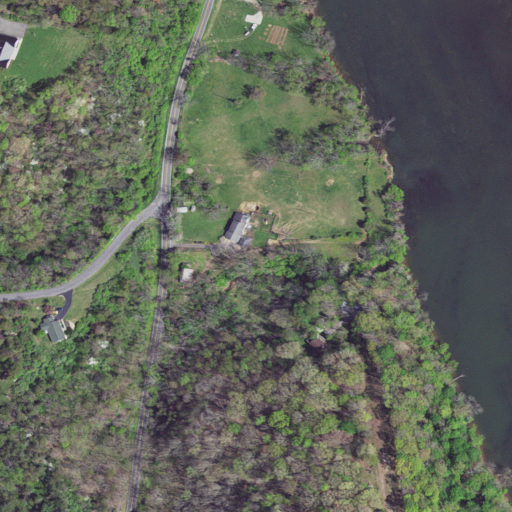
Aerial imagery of valley in Virginia named Hazel Hollow containing deciduous forest, pasture, open water, open development, low intensity development, shrub, and mixed forest